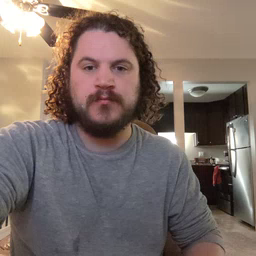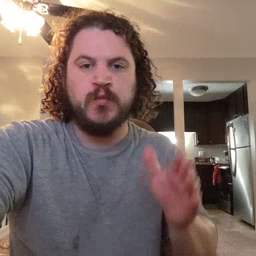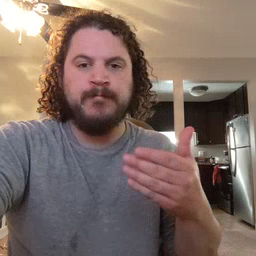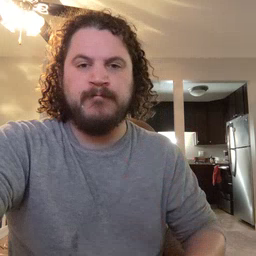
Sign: room